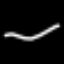
Label: line